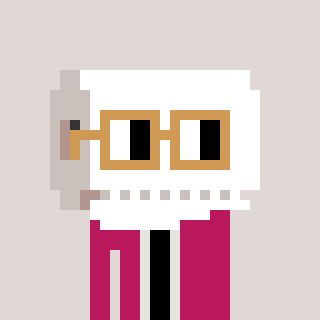
a pixel art character with square brown glasses, a toiletpaper-full-shaped head and a darkpink-colored body on a warm background